Question: Is it possible to place images where the labels of a <URL> 'chordDiagram' would be?
For example, I have manually placed SVG outlines of the continents against the labels. I was wondering if there is a programmatic way to achieve this.
<URL>
Here is a starter example to which I hope to be able to add image labels. Note that there is an example on the 'circlize' site that appears to do what I <URL>:

but I cannot combine that with this example:
'''
mat = matrix(sample(100, 25), 5)
rownames(mat) = letters[1:5]
colnames(mat) = letters[1:5]
library(circlize)
chordDiagram(mat, directional = TRUE, transparency = 0.5)
'''
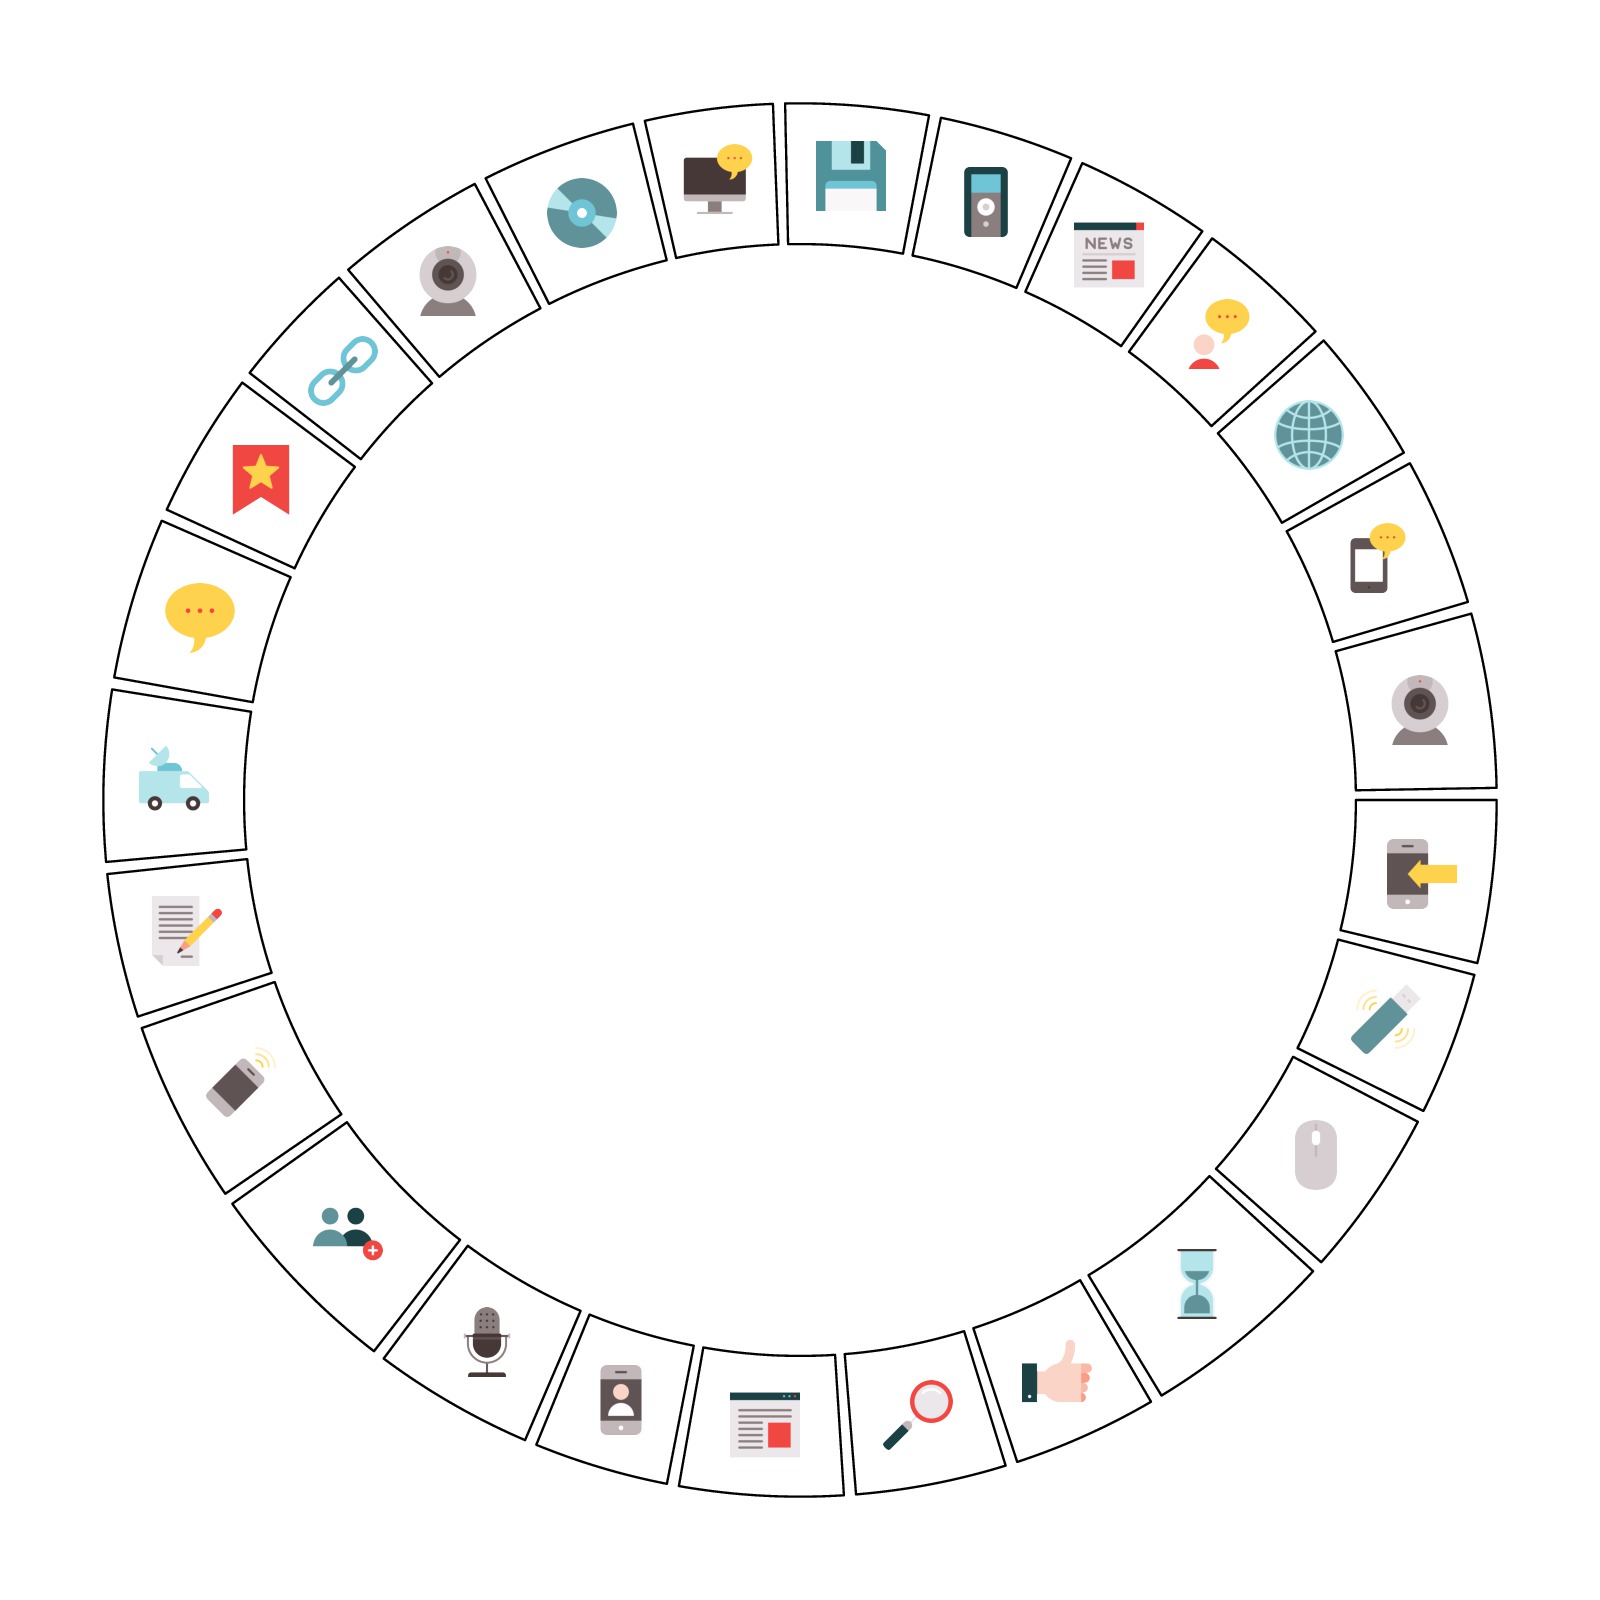
Answer: In your example, you need to create one empty track at the most outside of the circle and later go back to this empty track to add raster images.
In following example, 'preAllocateTracks' argument is used to define how many empty tracks should be put. For more explanation of this argument, please refer to: <URL>
'''
mat = matrix(sample(100, 25), 5)
rownames(mat) = letters[1:5]
colnames(mat) = letters[1:5]
library(circlize)
library(png)
tmp = tempfile()
download.file("https://www.google.de/images/branding/googlelogo/1x/googlelogo_color_272x92dp.png", tmp)
image = as.raster(readPNG(tmp))
ratio = ncol(image)/nrow(image)
chordDiagram(mat, directional = TRUE, transparency = 0.5,
preAllocateTracks = 1)
circos.track(track.index = 1, panel.fun = function(x, y) {
xcenter = get.cell.meta.data("xcenter")
ycenter = get.cell.meta.data("ycenter")
pos = circlize:::polar2Cartesian(circlize(xcenter, ycenter))
rasterImage(image,
xleft = pos[1, 1] - 0.05*ratio,
ybottom = pos[1, 2] - 0.05,
xright = pos[1, 1] + 0.05*ratio,
ytop = pos[1, 2]+ 0.05)
}, bg.border = NA)
'''
<URL>
It is also possible but not easy to rotate the images to let them face the center of the circle, because 'rasterImage()' has a 'angle' argument which allows rotating the image but the rotation is relative to the left bottom corner of the image while not the center of the image.
EDIT: I have added a new function 'circos.raster()' in the package (version >= 0.4.1) which makes adding raster images easier.